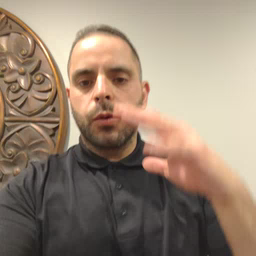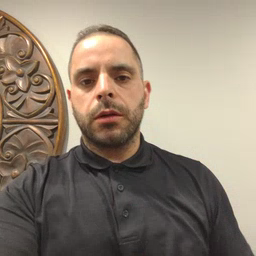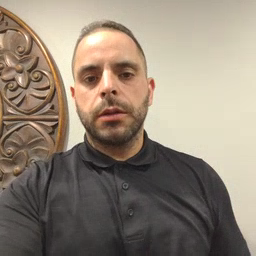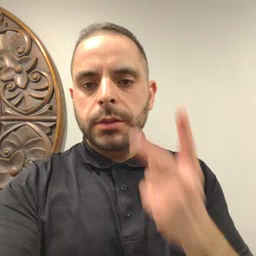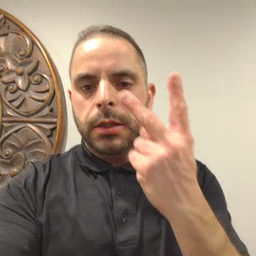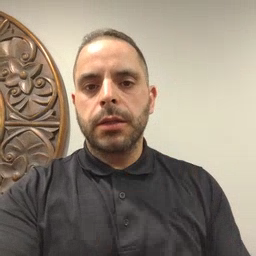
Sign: see